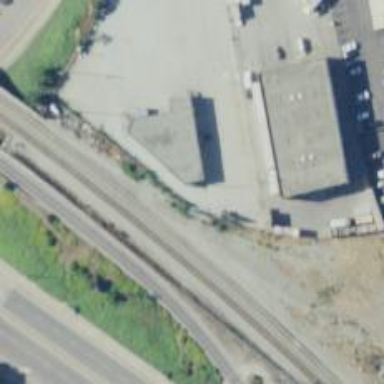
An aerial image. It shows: Rail spur service.